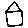
Label: house